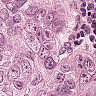
Metastatic tissue present: yes